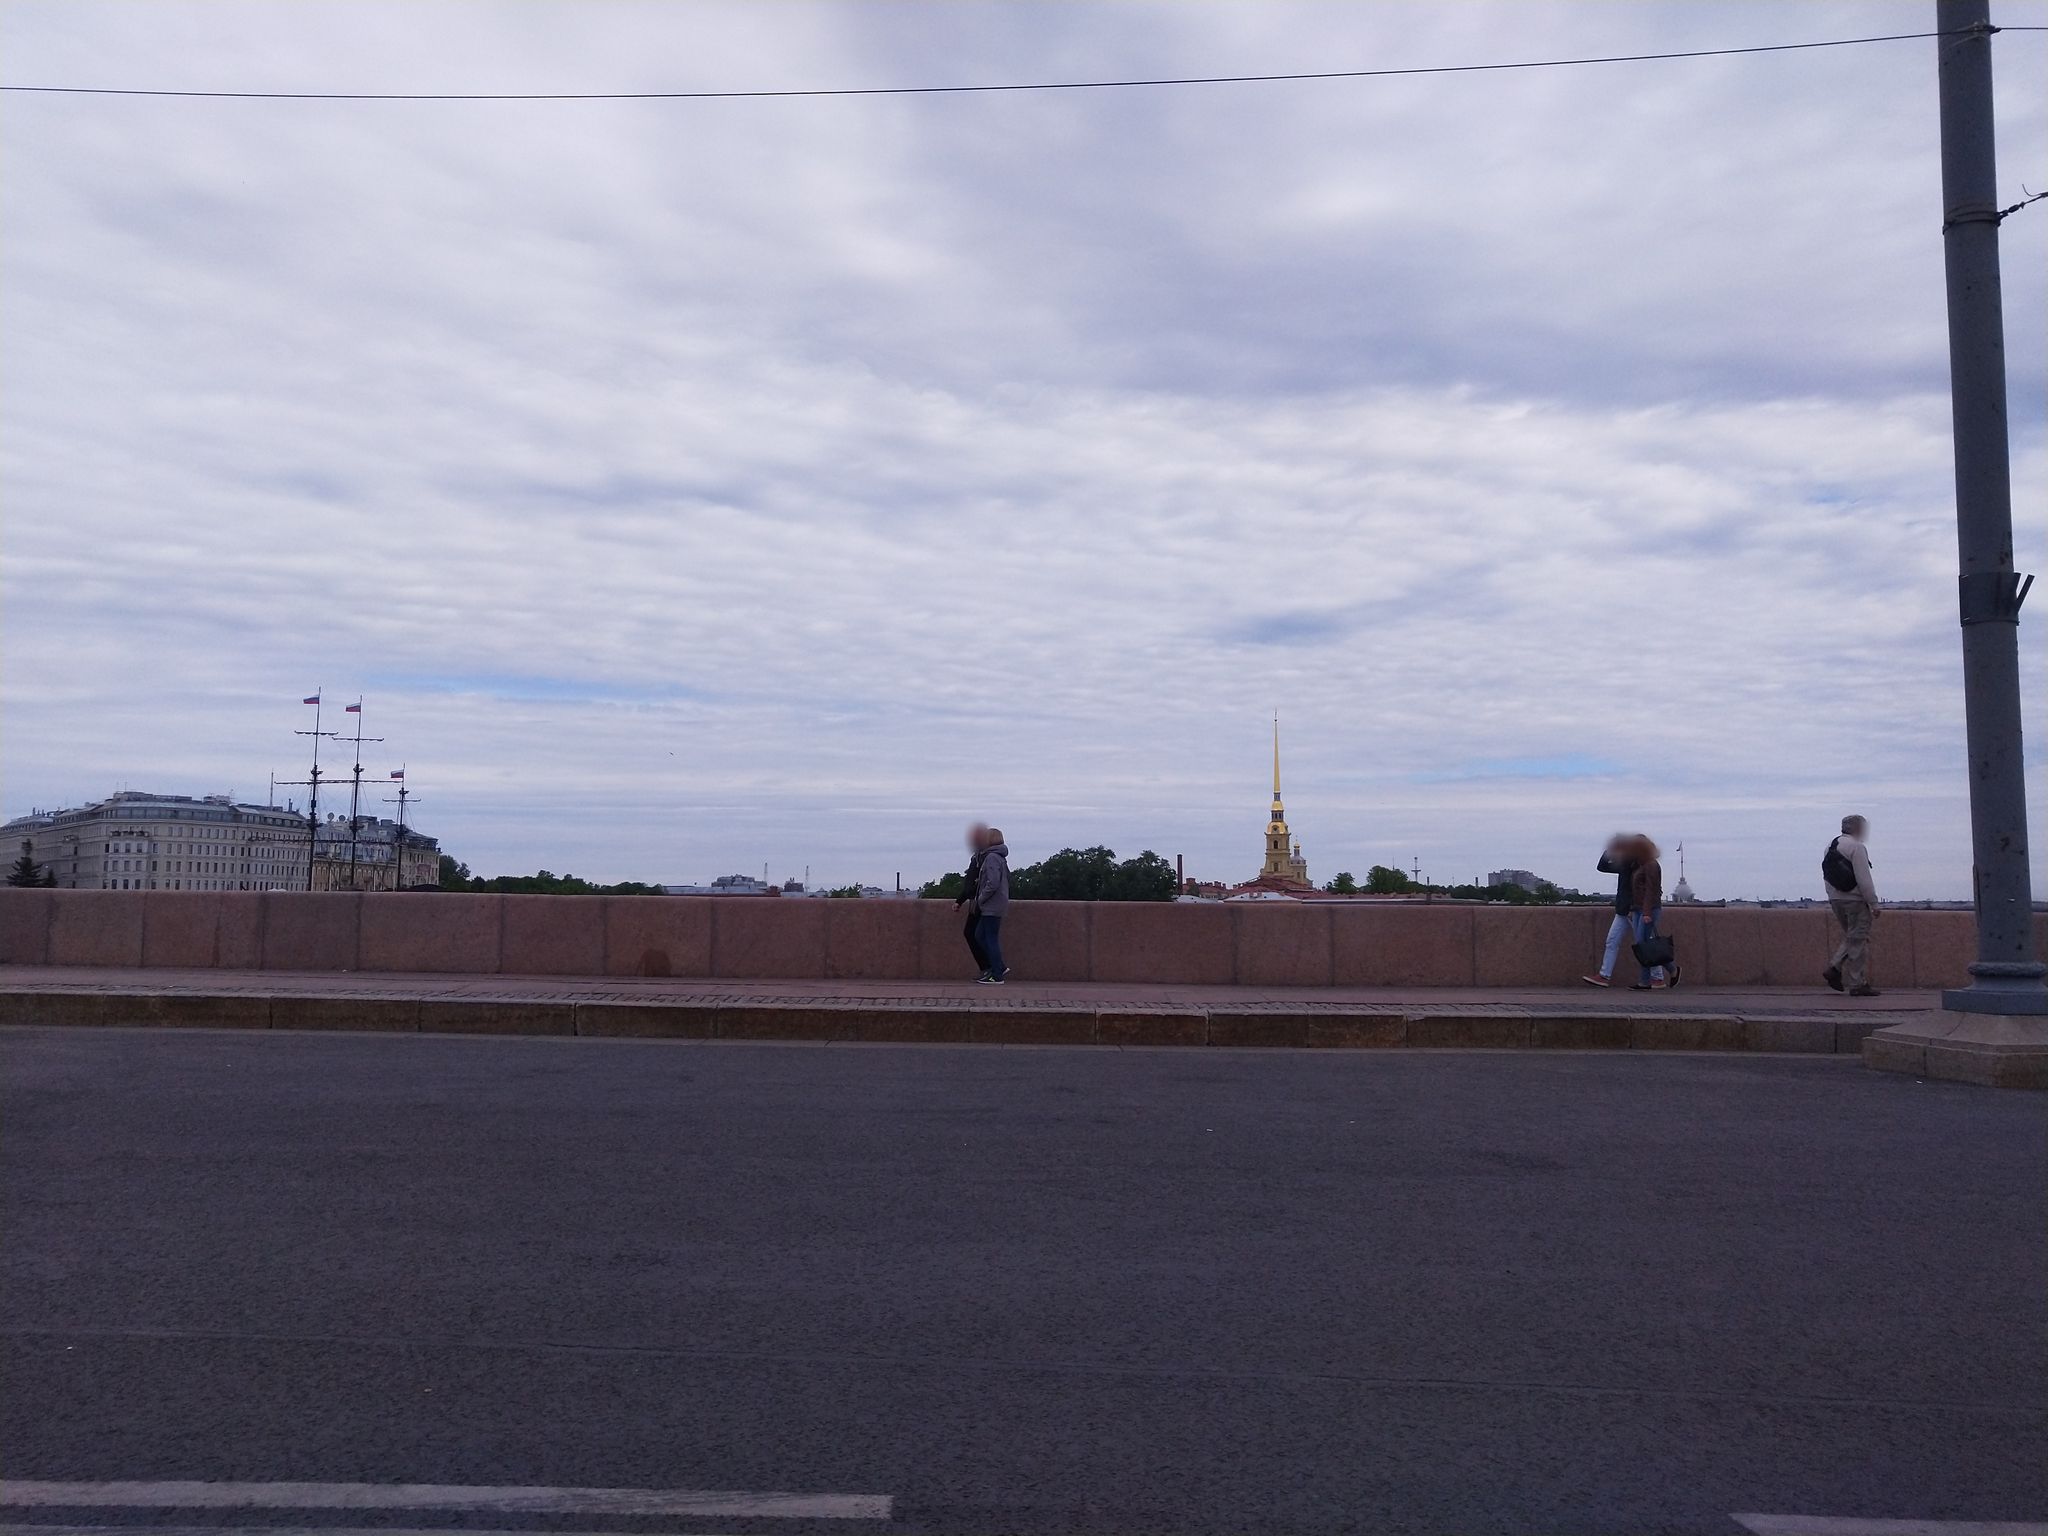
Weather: cloudy
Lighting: day
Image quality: good
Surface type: cycling surface
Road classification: primary
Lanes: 2
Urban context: urban centre
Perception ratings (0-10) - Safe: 1.43, Lively: 1.52, Beautiful: 6.48, Boring: 6.42, Depressing: 6.85, Wealthy: 3.82